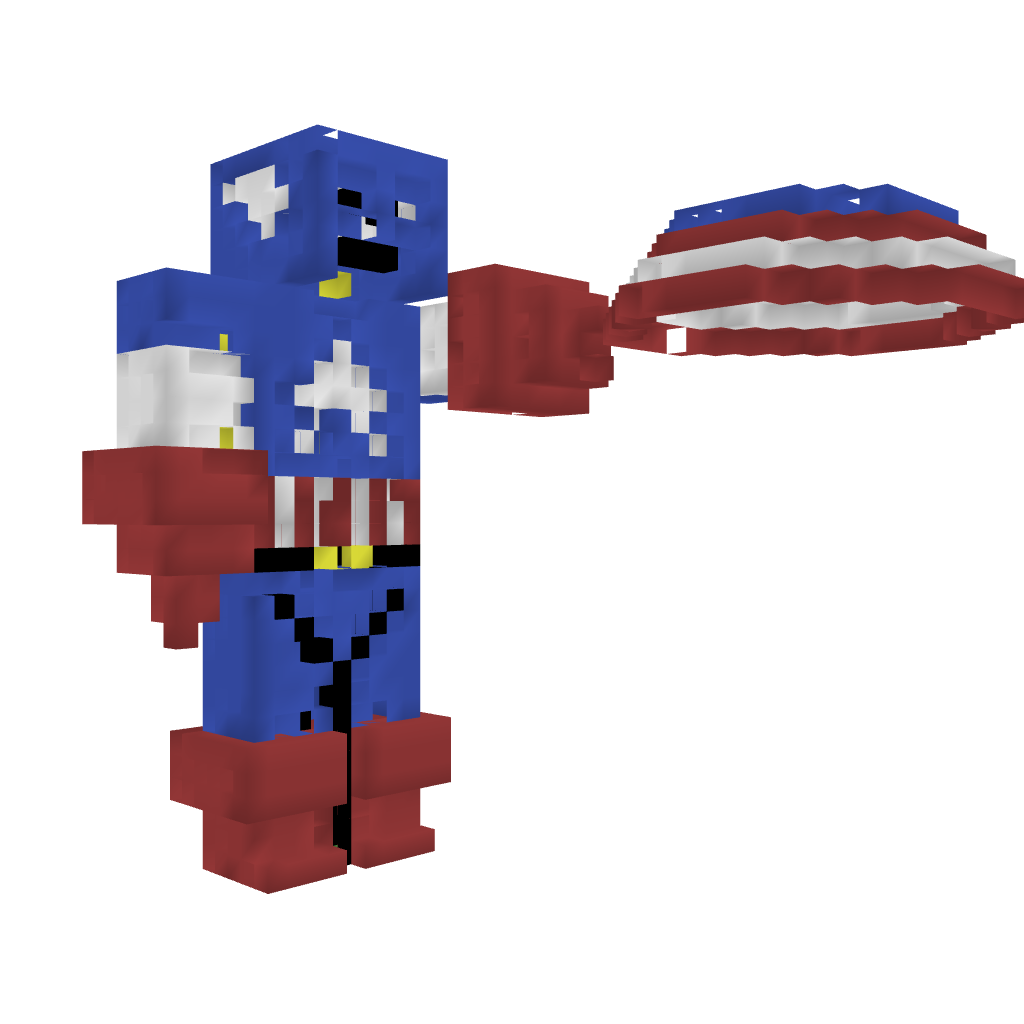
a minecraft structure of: Captain America Statue bad low quality